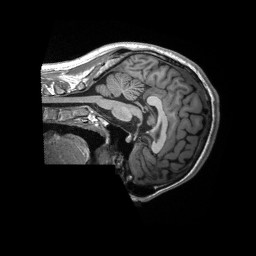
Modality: T1w
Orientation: sagittal
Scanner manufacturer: siemens
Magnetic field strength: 3 T
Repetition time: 2.3 s
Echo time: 0.00232 s